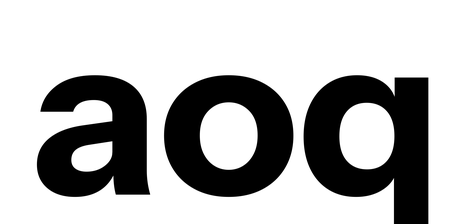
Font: InstrumentSans_Bold